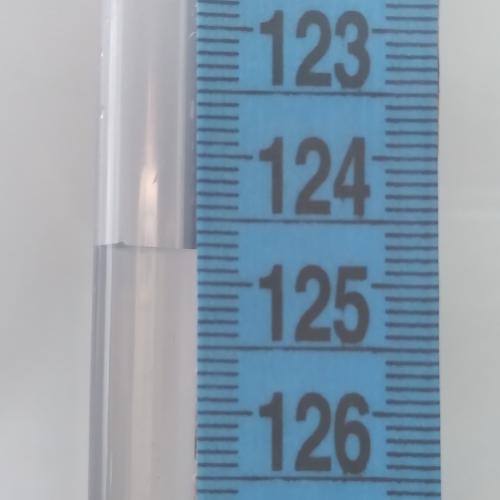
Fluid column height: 124.7 cm